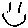
Label: smiley face